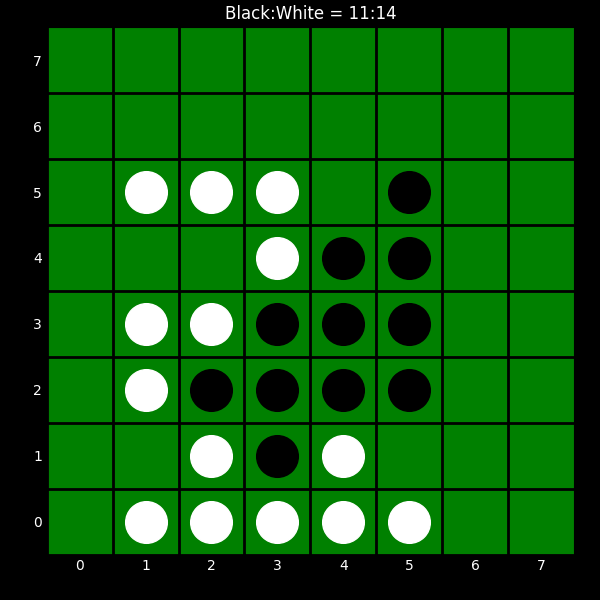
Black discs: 11
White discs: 14